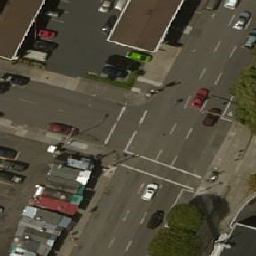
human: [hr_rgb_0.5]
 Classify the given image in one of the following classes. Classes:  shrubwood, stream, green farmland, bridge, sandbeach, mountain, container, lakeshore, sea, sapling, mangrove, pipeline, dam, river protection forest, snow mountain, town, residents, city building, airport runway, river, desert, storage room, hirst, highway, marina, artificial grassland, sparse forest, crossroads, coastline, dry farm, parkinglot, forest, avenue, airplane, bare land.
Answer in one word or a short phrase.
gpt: crossroads